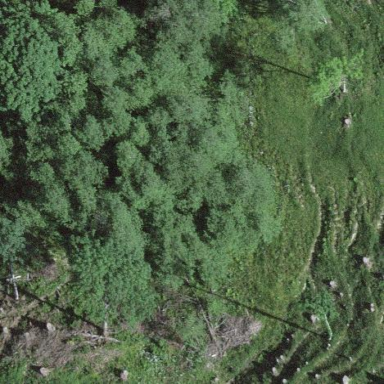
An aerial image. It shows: Forest area.